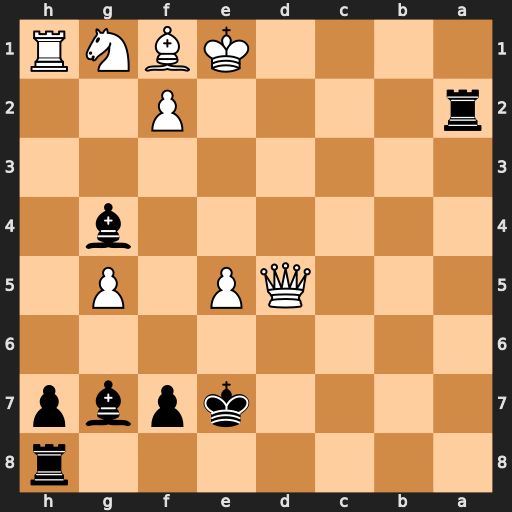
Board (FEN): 7r/4kpbp/8/3QP1P1/6b1/8/r4P2/4KBNR
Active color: b
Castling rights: K
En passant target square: -
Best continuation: Ra1+ Kd2 Rd1+ Ke3 Rxd5